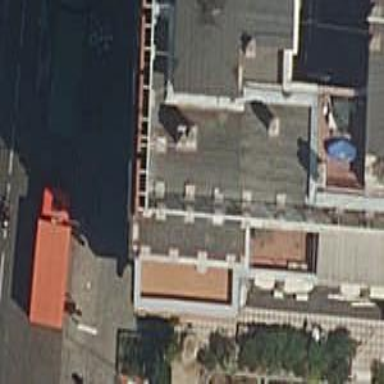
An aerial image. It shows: Clinic.